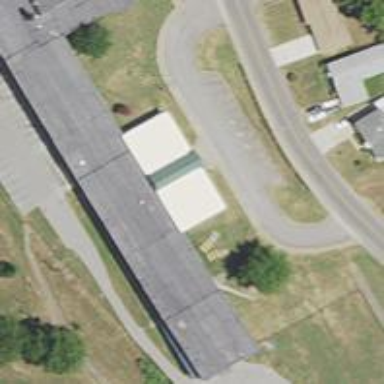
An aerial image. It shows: Middle School facility.